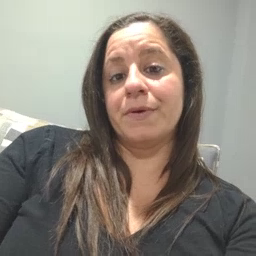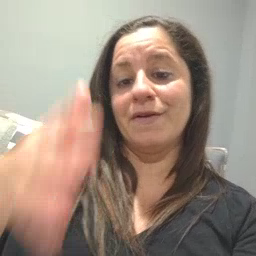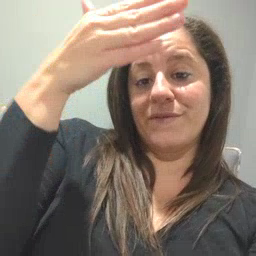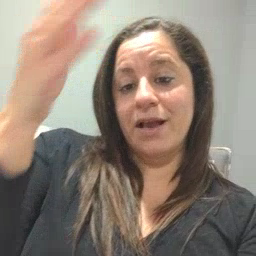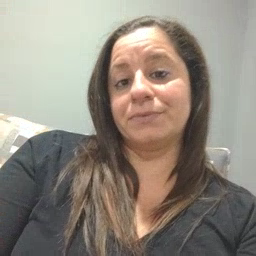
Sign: flag